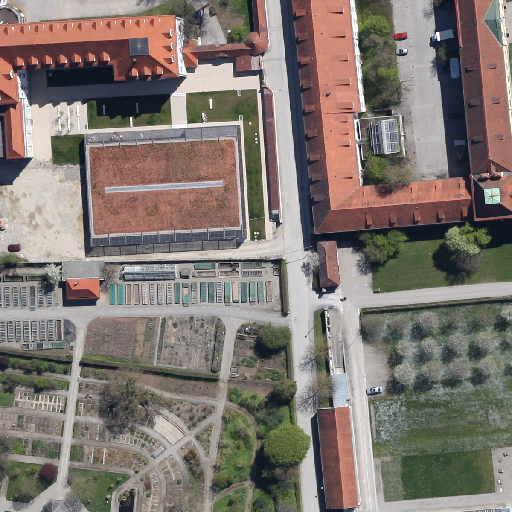
Referring expression: building along the road